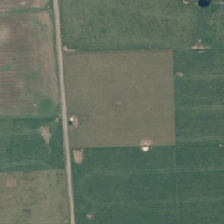
Land cover: shortrotation_cropland